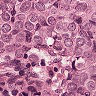
Metastatic tissue present: yes